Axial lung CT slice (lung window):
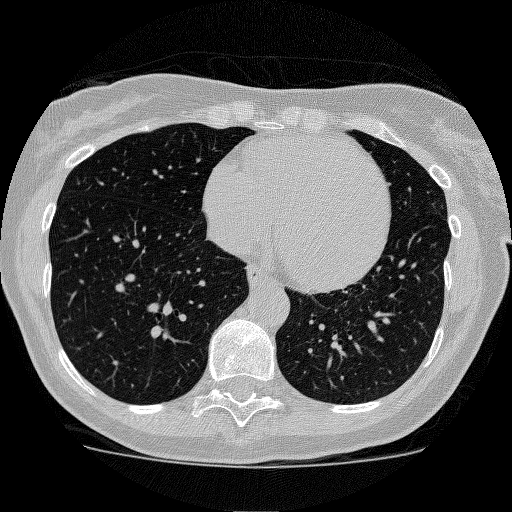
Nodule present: no